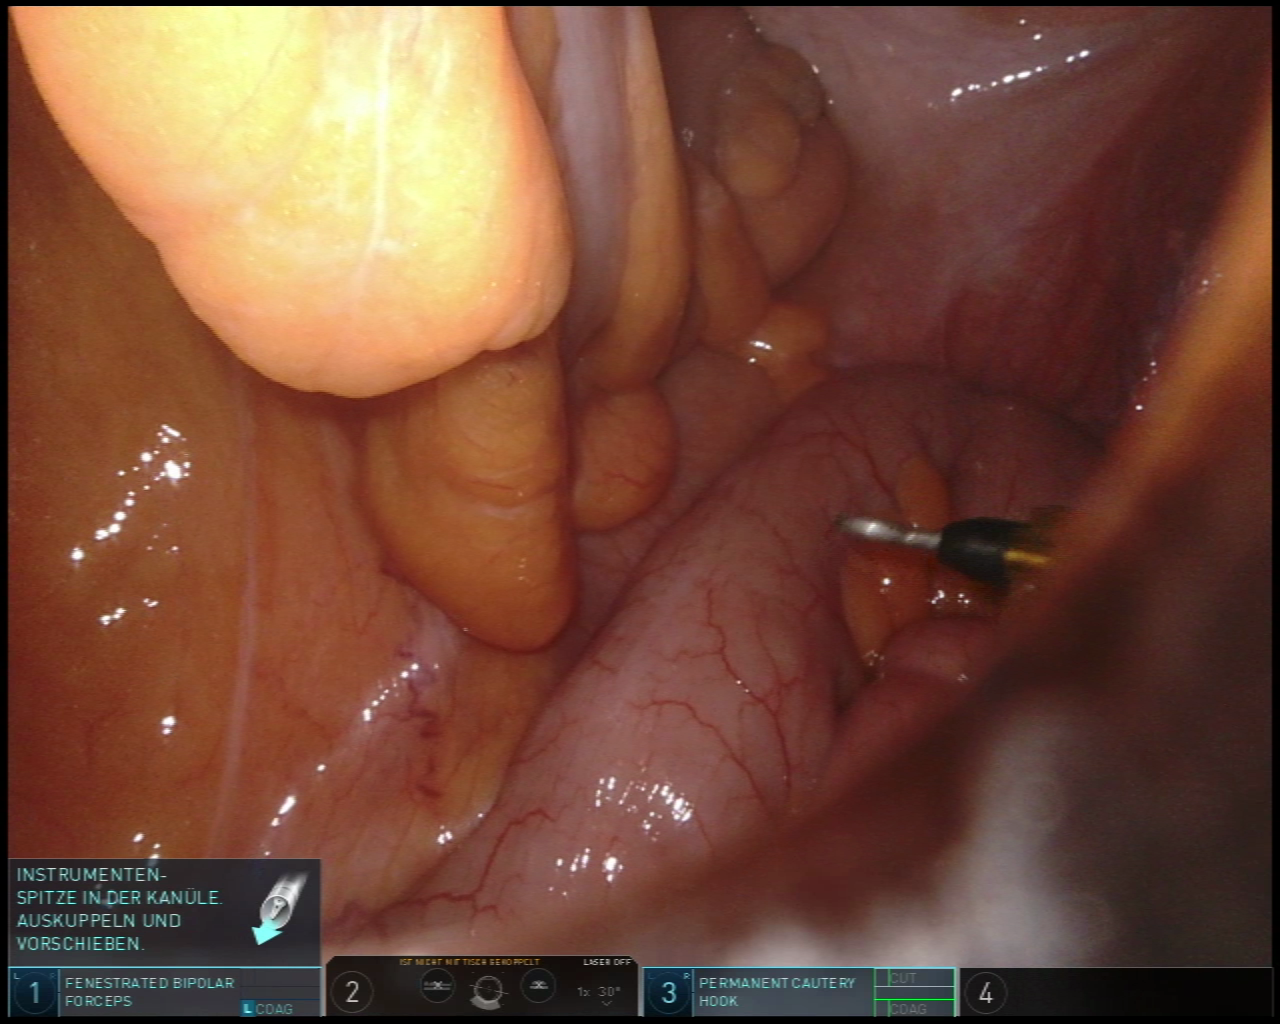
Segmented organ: colon
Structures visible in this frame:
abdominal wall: yes
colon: yes
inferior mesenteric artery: no
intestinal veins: no
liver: no
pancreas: no
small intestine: yes
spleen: no
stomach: no
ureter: no
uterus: no
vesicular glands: no